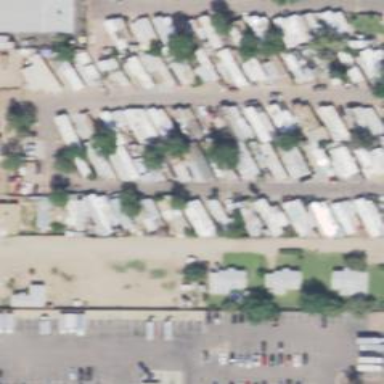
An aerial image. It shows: Residential area with mobile homes.